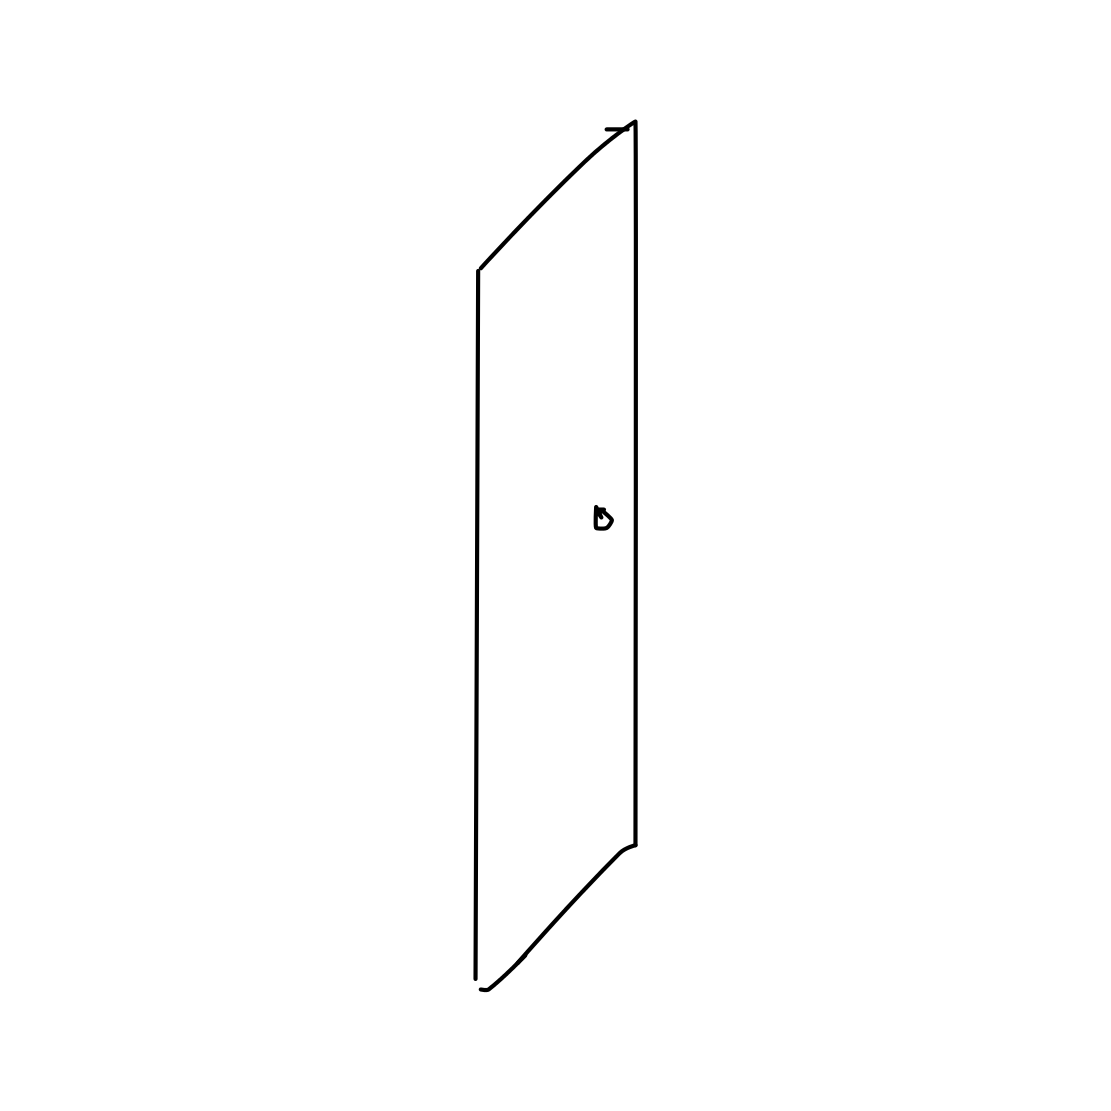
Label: door